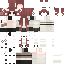
A female human skin with pale skin, wearing brown long hair dressed in a blue tshirt and black pants, featuring a closed mouth.